Question: I have a TabBar application. The first view is a loading screen that calls all of my web-services and db function. It then pushes to my first tab a MKmap.

The problem Im having is that that my map is being displayed as default with no values even then my set lat and long function is being run.
If I change the entry point to the tabBarViewController it works fine.
after many hours of googling I could not work out ho to fix this.
What could be causing this to happen?
Here is my Map <URL>.
Thanks for any help
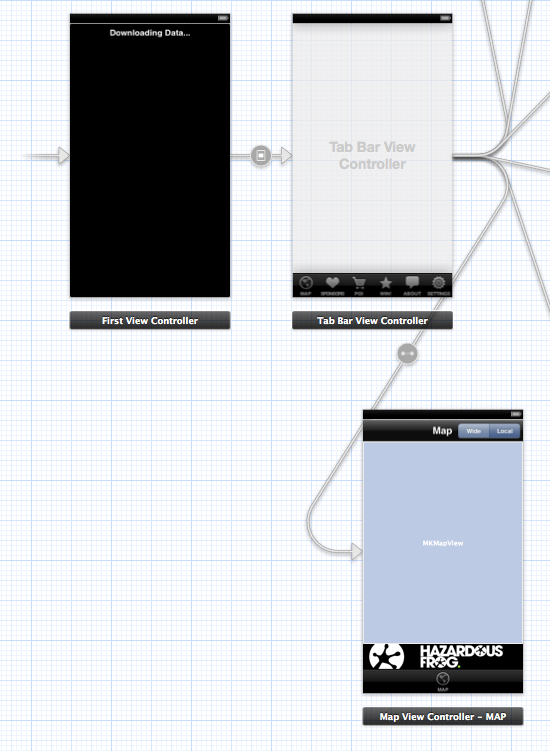
Answer: i'm pretty sure the operations of all your tab bar controller needs to be on the main thread, but not sure whether you have included them or not. it seems like these operations are on a thread (but not main thread).
That's exactly what Grand Central Dispatch gives you on Mac OS X, and now iOS -- access to concurrency without nearly as much pain.
The problem is not with your map, you are on the wrong queue.